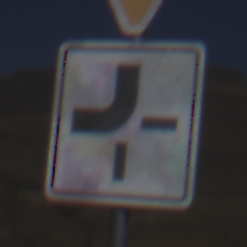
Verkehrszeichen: VerlaufVorfahrtsstrasse2
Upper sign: VorfahrtGewaehren
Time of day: Midday
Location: Outdoor (Nature)
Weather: Clear
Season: NotSpecified
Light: Natural